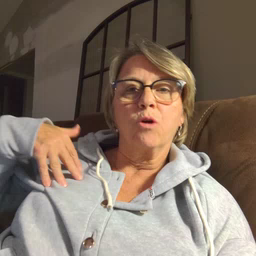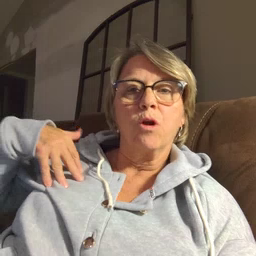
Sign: zebra